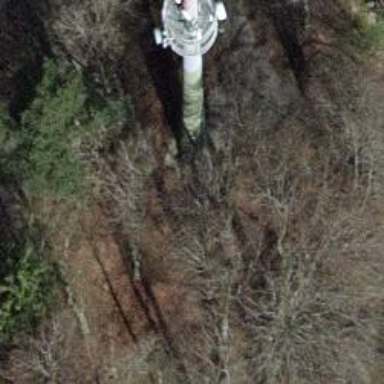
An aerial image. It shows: Communication tower.